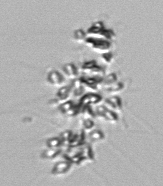
Label: Chaetoceros_didymus_TAG_external_flagellate